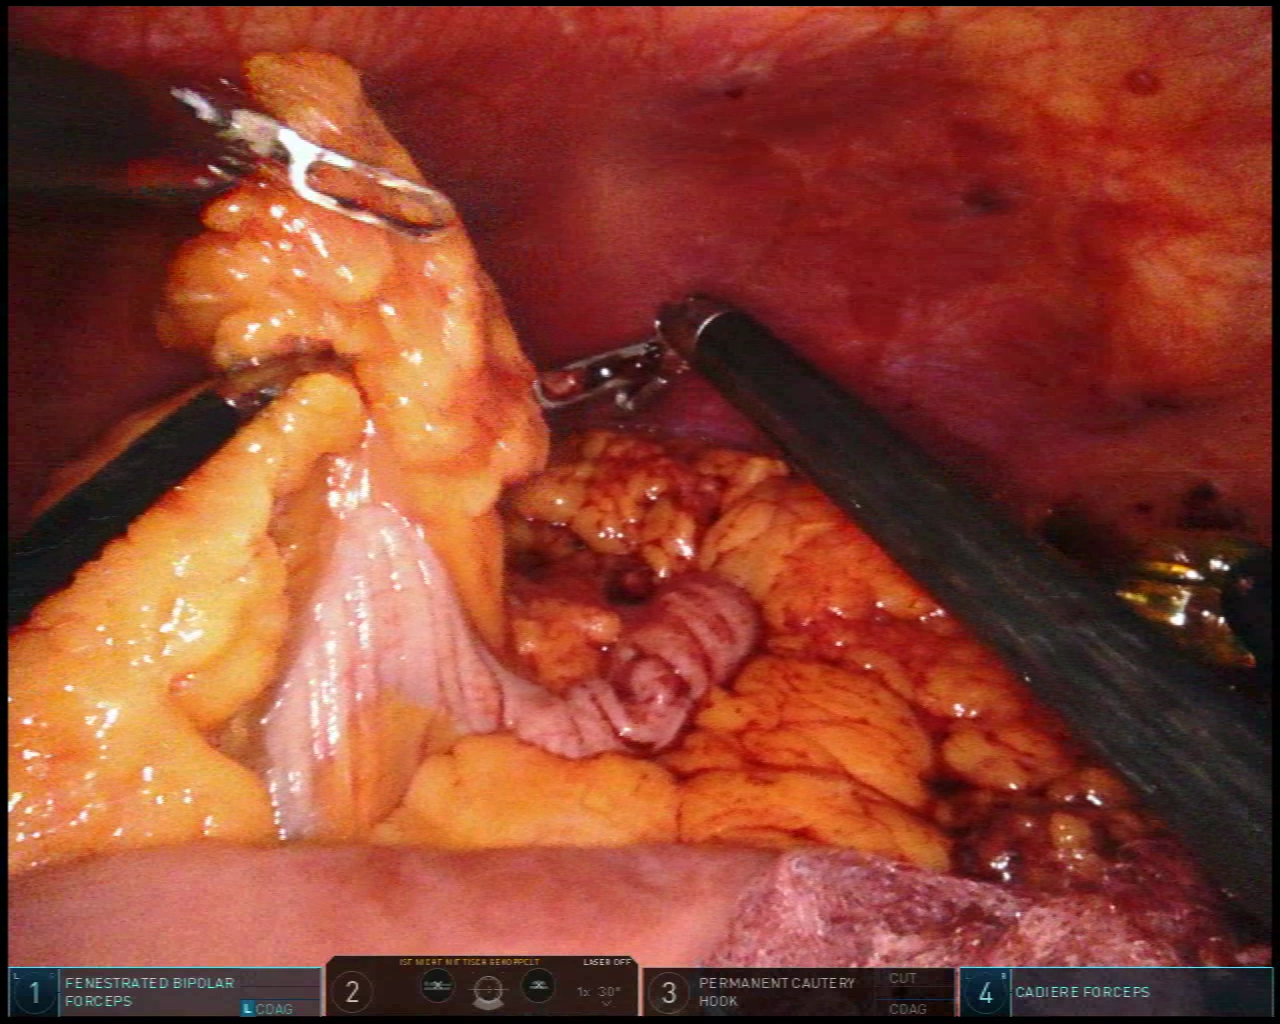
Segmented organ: small_intestine
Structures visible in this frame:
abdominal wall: yes
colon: yes
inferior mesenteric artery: no
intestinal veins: no
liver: no
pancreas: no
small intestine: yes
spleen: no
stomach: no
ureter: no
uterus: no
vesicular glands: no